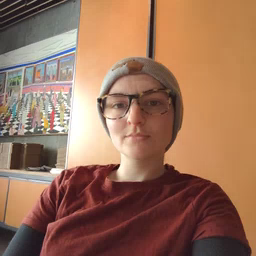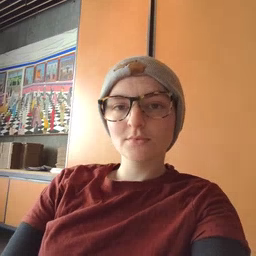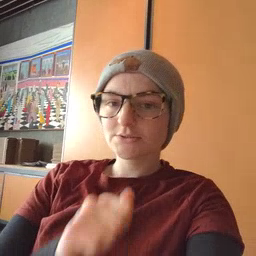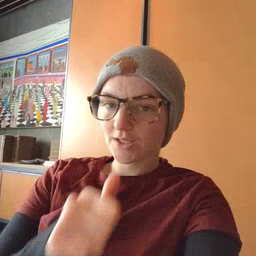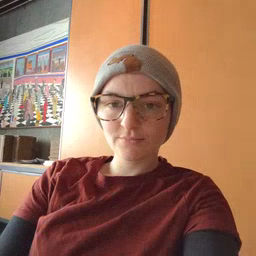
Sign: not